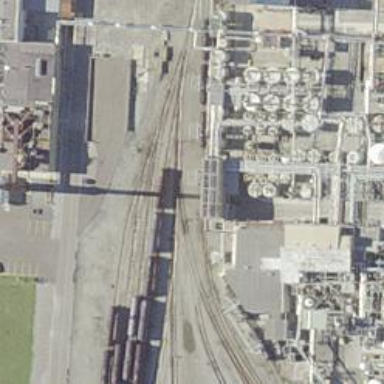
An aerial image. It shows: Railway yard used for servicing trains.